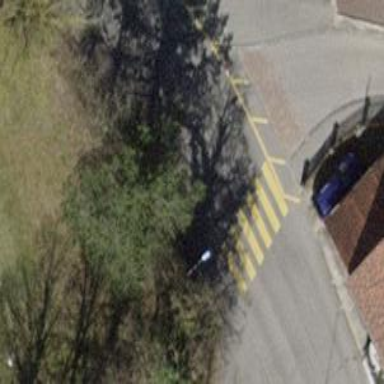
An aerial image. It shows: Uncontrolled zebra crossing on the road.